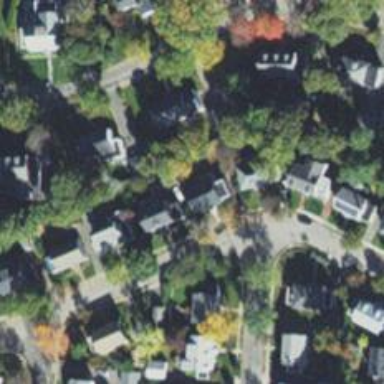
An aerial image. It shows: Asphalt road in residential area.